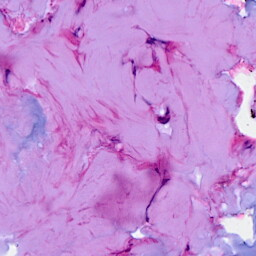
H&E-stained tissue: Breast